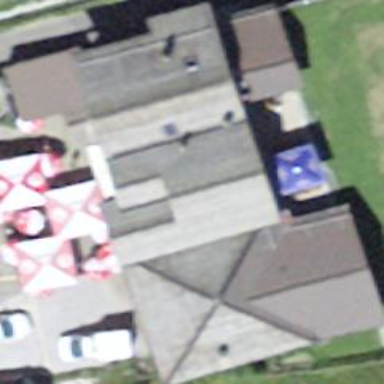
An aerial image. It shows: Building that houses restaurant.